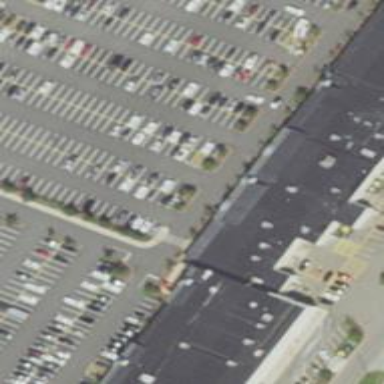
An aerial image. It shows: Parking space.